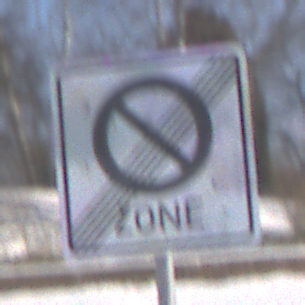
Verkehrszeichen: EndeEingeschraenktesHalteverbotZone
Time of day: MorningAfternoon
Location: Outdoor (Nature)
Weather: PartlyCloudy
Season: Winter
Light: Natural